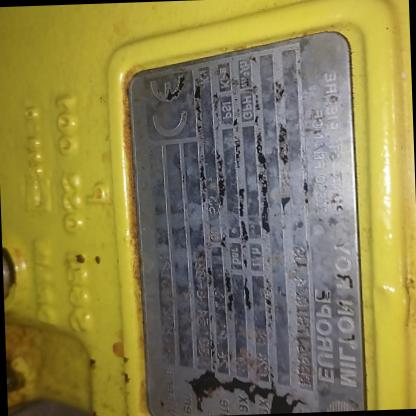
Klasa: tabliczka-znamionowa